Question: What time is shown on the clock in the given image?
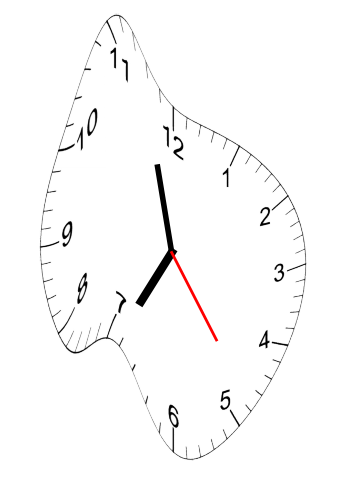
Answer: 06:57:24